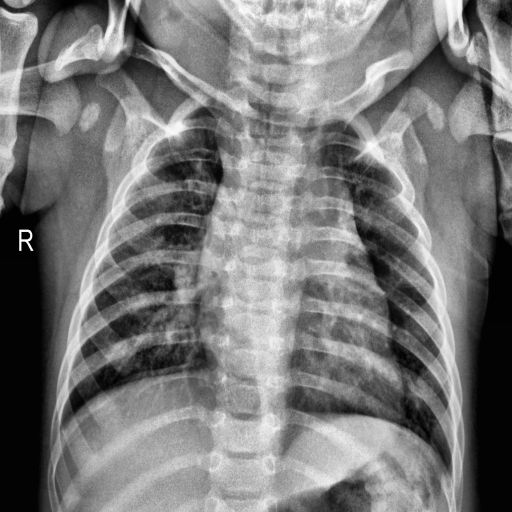
Finding: NORMAL